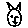
Label: cat